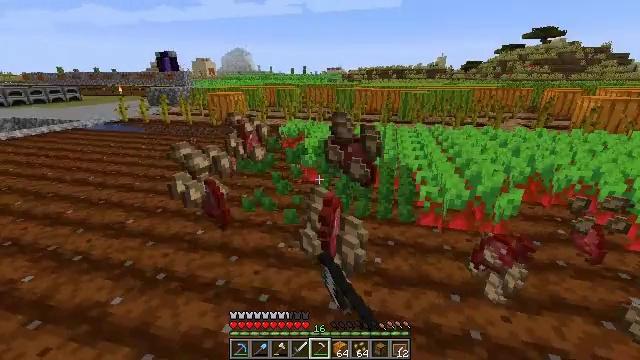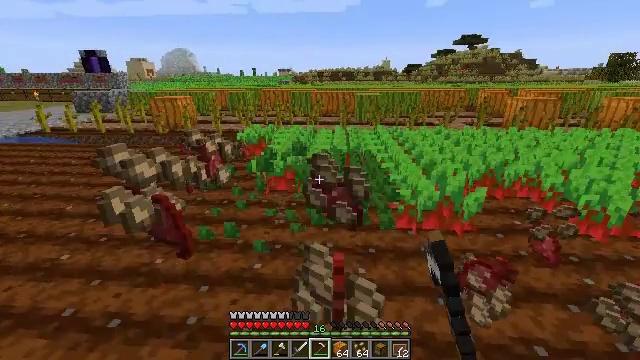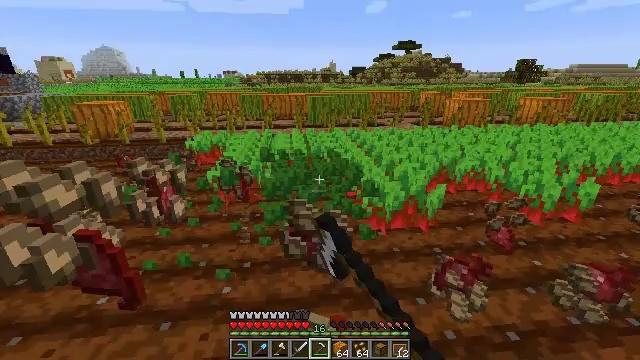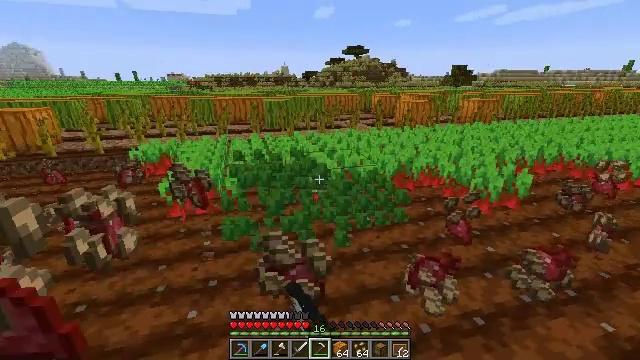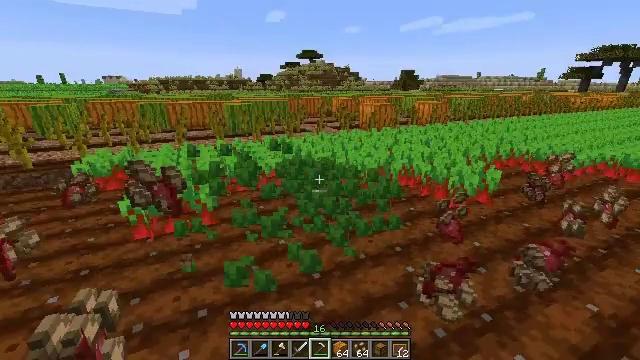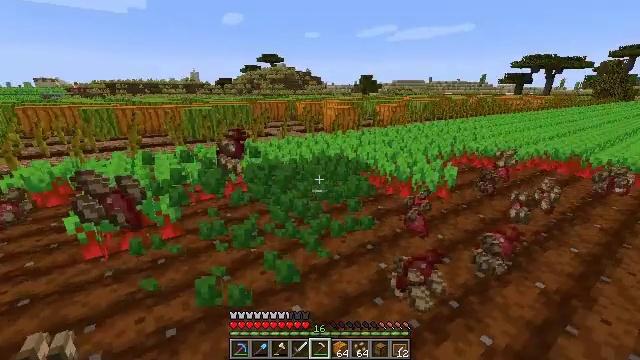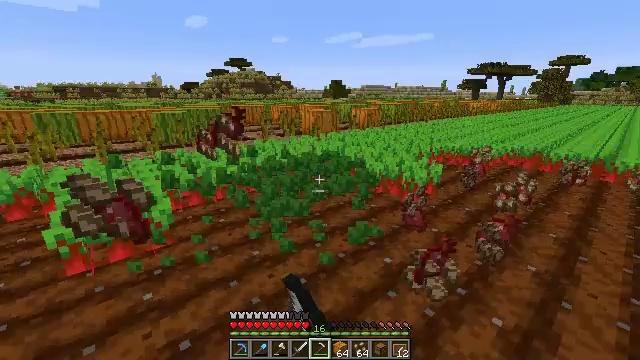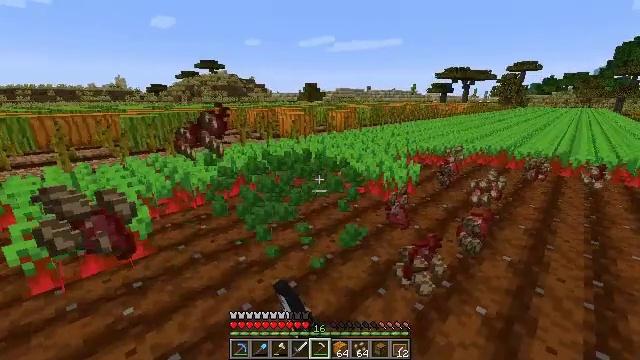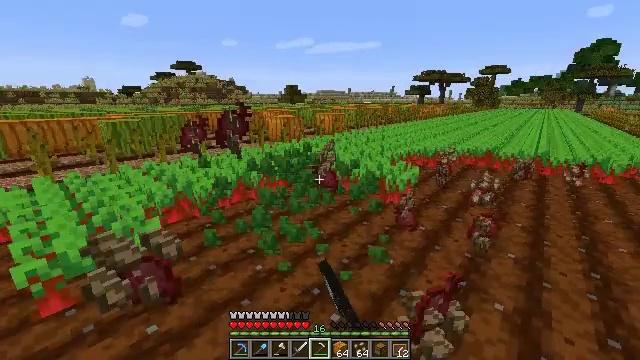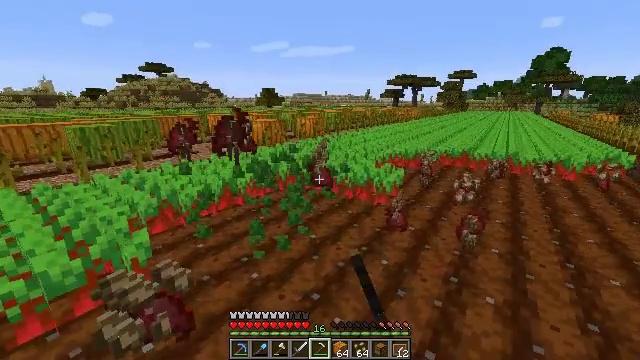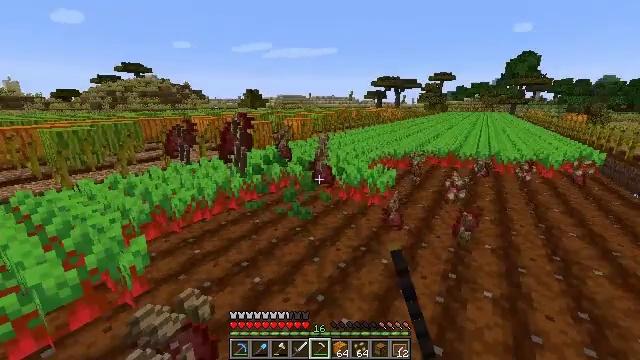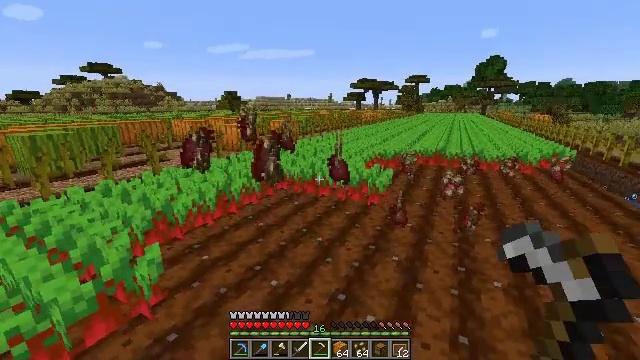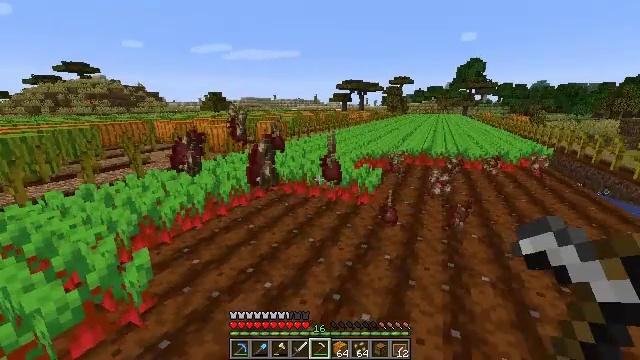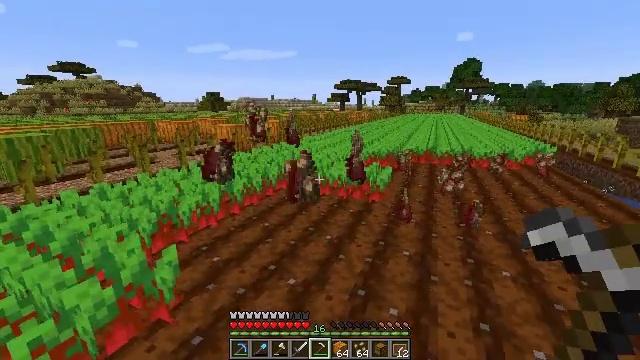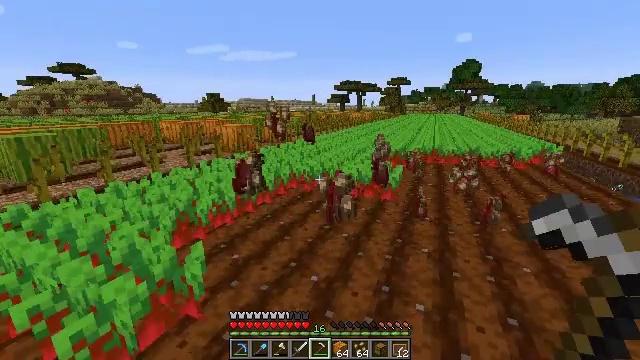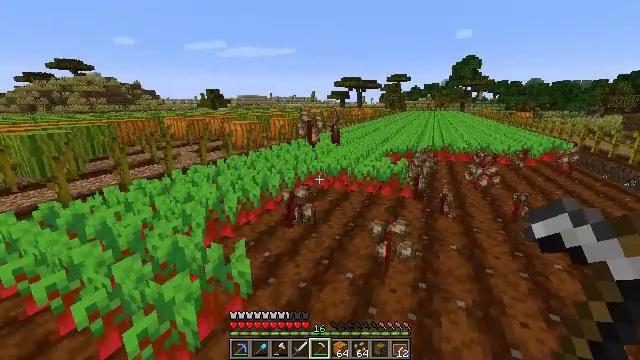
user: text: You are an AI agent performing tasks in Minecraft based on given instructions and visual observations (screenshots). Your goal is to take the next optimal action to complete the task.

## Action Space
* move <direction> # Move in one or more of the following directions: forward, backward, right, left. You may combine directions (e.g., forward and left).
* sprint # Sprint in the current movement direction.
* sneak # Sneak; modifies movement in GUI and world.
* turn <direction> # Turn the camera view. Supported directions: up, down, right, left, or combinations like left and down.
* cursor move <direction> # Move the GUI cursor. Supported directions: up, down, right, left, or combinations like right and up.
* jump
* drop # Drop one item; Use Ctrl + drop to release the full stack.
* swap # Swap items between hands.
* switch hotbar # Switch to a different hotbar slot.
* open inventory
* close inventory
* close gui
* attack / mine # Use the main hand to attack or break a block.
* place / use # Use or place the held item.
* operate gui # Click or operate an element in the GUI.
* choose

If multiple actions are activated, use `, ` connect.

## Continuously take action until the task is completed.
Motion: motion action
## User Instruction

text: Pull up beetroots from the soil.
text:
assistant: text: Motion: move forward and move left, turn right, attack / mine
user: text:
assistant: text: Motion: move forward and move left, turn right, attack / mine
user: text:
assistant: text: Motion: move forward and move left, turn right, attack / mine
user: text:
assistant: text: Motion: move left, turn right, attack / mine
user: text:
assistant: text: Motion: move left, turn right, attack / mine
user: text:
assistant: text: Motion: move left, turn right, attack / mine
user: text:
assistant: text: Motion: move left, turn right, attack / mine
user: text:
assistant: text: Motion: move left, turn right, attack / mine
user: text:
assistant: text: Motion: move left, turn right, attack / mine
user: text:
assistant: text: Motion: move left, turn right, attack / mine
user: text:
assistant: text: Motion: move left, turn right, attack / mine
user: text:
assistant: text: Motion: move left, turn right, attack / mine
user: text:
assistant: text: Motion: move left, attack / mine
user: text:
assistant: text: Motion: move left, attack / mine
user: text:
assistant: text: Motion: move left
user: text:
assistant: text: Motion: move left, turn down
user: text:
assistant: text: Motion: move left, turn left and down
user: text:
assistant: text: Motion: move left, turn left and down
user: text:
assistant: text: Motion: move left, turn left and down
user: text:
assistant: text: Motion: move left, turn left and down
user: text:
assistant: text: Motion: move left, attack / mine
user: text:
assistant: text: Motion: move forward and move left, attack / mine
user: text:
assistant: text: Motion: move forward and move left, turn right and up, attack / mine
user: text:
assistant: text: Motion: move forward and move left, turn right and up, attack / mine
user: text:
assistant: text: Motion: move forward and move left, turn right and up, attack / mine
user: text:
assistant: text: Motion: move forward and move left, turn right, attack / mine
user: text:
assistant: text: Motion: move forward and move left, turn right, attack / mine
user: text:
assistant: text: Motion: move left, turn right, attack / mine
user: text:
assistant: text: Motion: move left, turn right, attack / mine
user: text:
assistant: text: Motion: move back and move left, turn right, attack / mine